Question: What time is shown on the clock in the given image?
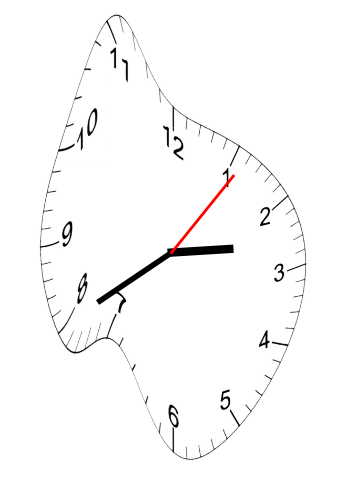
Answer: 02:40:06